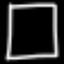
Label: square